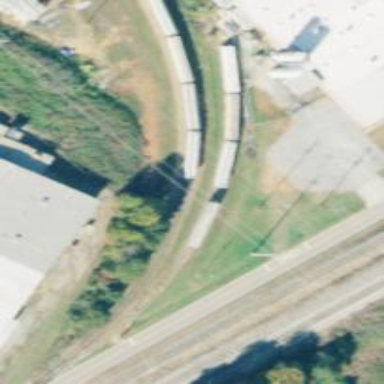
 mainly used for feeding plastics materials."